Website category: jobs
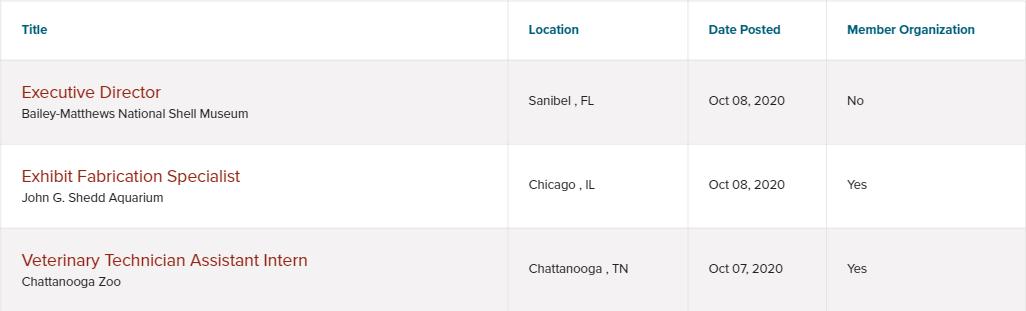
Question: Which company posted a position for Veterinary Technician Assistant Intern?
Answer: Chattanooga Zoo

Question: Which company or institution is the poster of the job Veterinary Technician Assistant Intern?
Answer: Chattanooga Zoo

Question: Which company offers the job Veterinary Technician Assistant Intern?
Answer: Chattanooga Zoo

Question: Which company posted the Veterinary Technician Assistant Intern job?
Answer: Chattanooga Zoo

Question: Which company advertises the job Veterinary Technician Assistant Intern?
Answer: Chattanooga Zoo

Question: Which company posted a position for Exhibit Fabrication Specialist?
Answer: John G. Shedd Aquarium

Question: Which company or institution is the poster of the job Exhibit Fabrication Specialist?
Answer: John G. Shedd Aquarium

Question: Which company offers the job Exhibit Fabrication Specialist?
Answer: John G. Shedd Aquarium

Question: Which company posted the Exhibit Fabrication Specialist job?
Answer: John G. Shedd Aquarium

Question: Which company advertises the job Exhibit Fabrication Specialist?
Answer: John G. Shedd Aquarium

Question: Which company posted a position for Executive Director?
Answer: Bailey-Matthews National Shell Museum

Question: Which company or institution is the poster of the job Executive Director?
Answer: Bailey-Matthews National Shell Museum

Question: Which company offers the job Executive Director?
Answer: Bailey-Matthews National Shell Museum

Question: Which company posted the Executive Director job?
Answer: Bailey-Matthews National Shell Museum

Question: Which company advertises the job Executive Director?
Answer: Bailey-Matthews National Shell Museum

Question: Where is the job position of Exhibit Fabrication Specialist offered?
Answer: Chicago , IL

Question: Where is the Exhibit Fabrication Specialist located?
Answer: Chicago , IL

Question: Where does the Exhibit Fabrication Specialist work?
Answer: Chicago , IL

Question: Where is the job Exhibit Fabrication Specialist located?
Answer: Chicago , IL

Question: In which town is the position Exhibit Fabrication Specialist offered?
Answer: Chicago , IL

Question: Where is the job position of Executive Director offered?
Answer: Sanibel , FL

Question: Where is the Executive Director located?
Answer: Sanibel , FL

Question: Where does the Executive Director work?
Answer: Sanibel , FL

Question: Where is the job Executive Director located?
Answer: Sanibel , FL

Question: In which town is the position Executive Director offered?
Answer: Sanibel , FL

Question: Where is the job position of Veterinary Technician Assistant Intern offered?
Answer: Chattanooga , TN

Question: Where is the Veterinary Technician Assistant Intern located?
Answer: Chattanooga , TN

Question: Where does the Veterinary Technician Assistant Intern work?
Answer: Chattanooga , TN

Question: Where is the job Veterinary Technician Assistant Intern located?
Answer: Chattanooga , TN

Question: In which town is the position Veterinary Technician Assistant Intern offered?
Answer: Chattanooga , TN

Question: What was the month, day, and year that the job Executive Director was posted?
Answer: Oct 08, 2020

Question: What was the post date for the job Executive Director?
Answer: Oct 08, 2020

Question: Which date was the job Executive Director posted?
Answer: Oct 08, 2020

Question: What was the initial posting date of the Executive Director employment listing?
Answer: Oct 08, 2020

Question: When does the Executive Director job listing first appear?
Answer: Oct 08, 2020

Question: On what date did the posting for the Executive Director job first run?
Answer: Oct 08, 2020

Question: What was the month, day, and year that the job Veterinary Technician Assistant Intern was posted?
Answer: Oct 07, 2020

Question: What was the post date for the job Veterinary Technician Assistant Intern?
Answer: Oct 07, 2020

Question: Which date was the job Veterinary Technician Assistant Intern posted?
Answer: Oct 07, 2020

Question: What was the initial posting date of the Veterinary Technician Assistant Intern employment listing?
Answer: Oct 07, 2020

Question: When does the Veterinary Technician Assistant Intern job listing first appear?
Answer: Oct 07, 2020

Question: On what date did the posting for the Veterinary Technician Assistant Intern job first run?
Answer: Oct 07, 2020

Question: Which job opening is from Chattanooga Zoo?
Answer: Veterinary Technician Assistant Intern

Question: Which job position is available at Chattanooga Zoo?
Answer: Veterinary Technician Assistant Intern

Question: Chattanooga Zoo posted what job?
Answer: Veterinary Technician Assistant Intern

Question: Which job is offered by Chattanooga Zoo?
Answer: Veterinary Technician Assistant Intern

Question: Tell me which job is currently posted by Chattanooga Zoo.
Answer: Veterinary Technician Assistant Intern

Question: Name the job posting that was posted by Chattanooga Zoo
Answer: Veterinary Technician Assistant Intern

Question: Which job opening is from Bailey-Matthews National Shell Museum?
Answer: Executive Director

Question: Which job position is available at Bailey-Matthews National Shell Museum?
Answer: Executive Director

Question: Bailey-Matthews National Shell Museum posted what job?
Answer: Executive Director

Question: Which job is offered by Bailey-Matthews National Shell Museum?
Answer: Executive Director

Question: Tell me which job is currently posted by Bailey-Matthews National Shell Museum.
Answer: Executive Director

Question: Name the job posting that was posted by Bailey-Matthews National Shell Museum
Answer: Executive Director

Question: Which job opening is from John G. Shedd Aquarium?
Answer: Exhibit Fabrication Specialist

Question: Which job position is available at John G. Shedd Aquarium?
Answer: Exhibit Fabrication Specialist

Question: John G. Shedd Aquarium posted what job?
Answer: Exhibit Fabrication Specialist

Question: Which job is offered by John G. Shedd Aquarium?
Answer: Exhibit Fabrication Specialist

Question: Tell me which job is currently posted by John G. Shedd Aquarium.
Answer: Exhibit Fabrication Specialist

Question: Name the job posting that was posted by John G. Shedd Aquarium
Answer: Exhibit Fabrication Specialist

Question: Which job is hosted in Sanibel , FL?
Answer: Executive Director

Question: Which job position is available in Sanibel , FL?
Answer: Executive Director

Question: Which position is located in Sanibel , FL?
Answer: Executive Director

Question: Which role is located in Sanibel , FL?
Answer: Executive Director